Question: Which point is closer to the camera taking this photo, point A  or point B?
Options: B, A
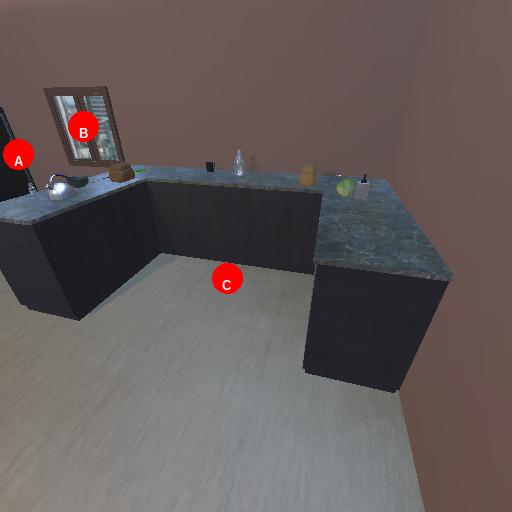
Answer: B